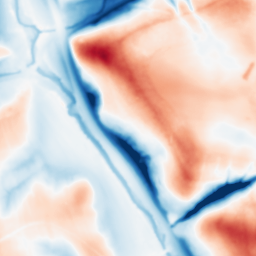
Category: multiscale
Decomposition family: dog
Decomposition parameters: sigma_low: 1
sigma_high: 20
Upsampling method: cubic_mitchell
Upsampling parameters: scale: 8
Upsampling scale: 8